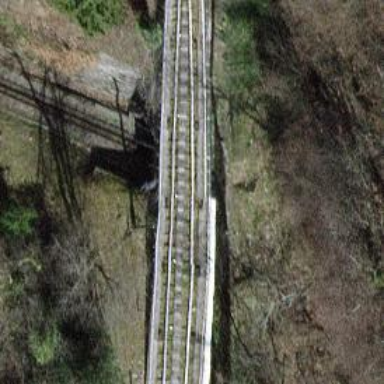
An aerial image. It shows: Funicular railway.